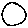
Label: circle